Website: bh-photo
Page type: address-validator
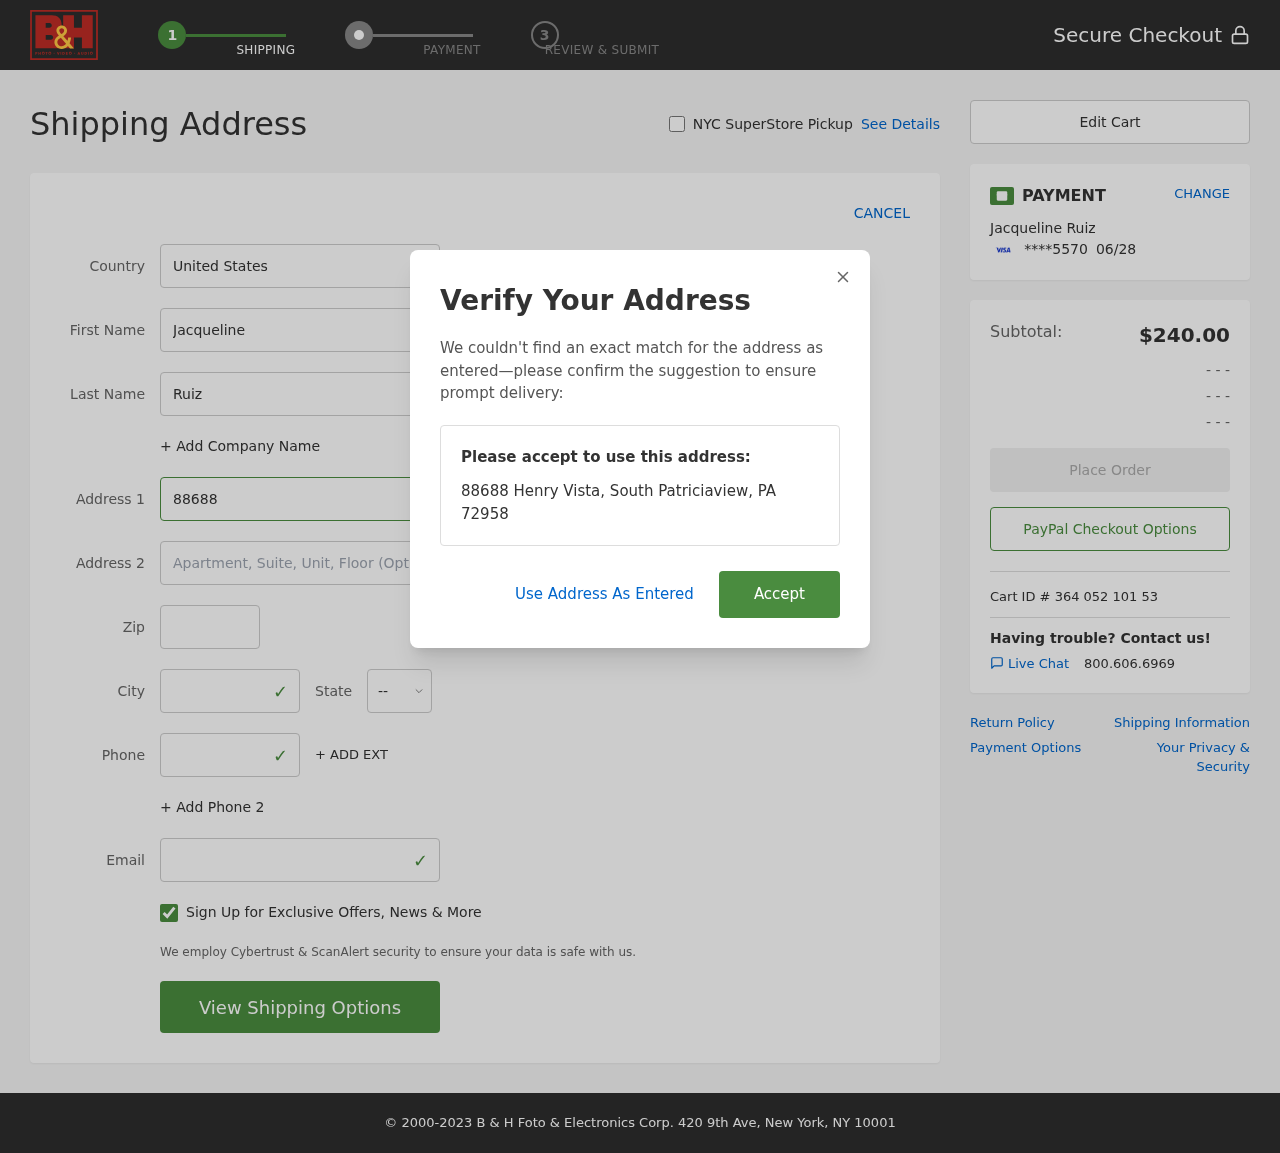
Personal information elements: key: PII_CARD_EXPIRY
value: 06/28
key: PII_CARD_LAST4
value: ****5570
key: PII_CITY
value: South Patriciaview
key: PII_COUNTRY
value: United States
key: PII_EMAIL
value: jacqueline.ruiz@hotmail.com
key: PII_FIRSTNAME
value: Jacqueline
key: PII_FULLNAME
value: Jacqueline Ruiz
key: PII_LASTNAME
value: Ruiz
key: PII_PHONE
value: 7703198650
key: PII_POSTCODE
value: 72958
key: PII_STATE_ABBR
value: PA
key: PII_STREET
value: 88688 Henry Vista
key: PII_CITY_STATE_ZIP
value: South Patriciaview, PA 72958
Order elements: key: ORDER_SUBTOTAL
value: $240.00
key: ORDER_ID
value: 364 052 101 53